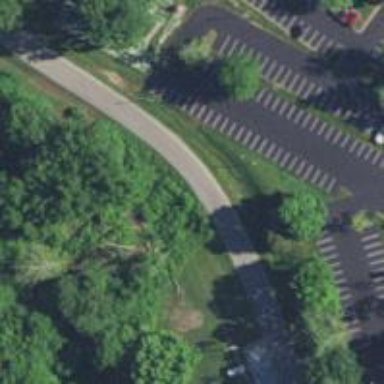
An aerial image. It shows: Parking area.